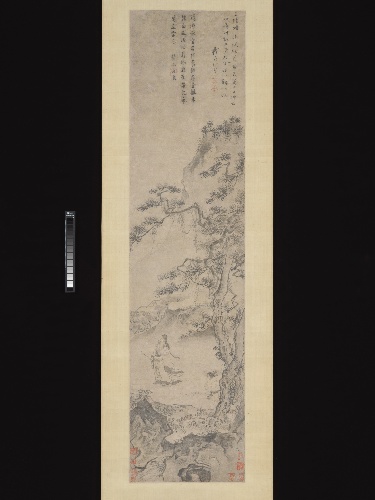
Title: 明　杜堇　陶淵明賞菊圖　軸|Tao Yuanming enjoying chrysanthemums
Artist: Du Jin
Artist bio: Chinese, active ca. 1465–1509
Object type: Hanging scrolls
Classification: Paintings
Medium: Hanging scrolls; ink and color on paper
Culture: China
Period: Ming dynasty (1368–1644)
Dimensions: Image: 58 1/4 x 14 3/16 in. (148 x 36 cm)
Overall with mounting: 105 1/4 x 21 3/16 in. (267.3 x 53.8 cm)
Overall with knobs: 105 1/4 x 24 1/2 in. (267.3 x 62.2 cm)
Department: Asian Art
Credit line: The C. C. Wang Family Collection, Gift of  C. C. Wang, 2001
Accession year: 2001
Repository: Metropolitan Museum of Art, New York, NY
Tags: Men|Landscapes|Trees